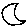
Label: moon